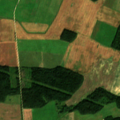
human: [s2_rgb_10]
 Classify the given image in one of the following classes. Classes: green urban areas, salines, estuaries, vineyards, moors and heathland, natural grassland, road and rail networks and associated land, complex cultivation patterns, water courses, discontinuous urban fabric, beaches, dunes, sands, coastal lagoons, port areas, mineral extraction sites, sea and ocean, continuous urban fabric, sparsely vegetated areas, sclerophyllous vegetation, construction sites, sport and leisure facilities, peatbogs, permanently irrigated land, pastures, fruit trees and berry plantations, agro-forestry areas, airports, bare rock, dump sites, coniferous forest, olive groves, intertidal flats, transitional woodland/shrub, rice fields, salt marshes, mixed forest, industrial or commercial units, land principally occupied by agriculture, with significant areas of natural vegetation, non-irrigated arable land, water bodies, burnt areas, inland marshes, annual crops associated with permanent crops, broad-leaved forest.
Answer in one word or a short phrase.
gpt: non-irrigated arable land, coniferous forest, mixed forest